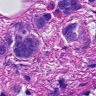
Metastatic tissue present: yes